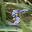
Label: 5